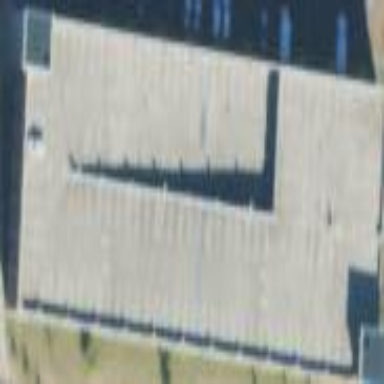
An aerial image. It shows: Multi-storey parking lot with concrete surface. It has park and ride facility.